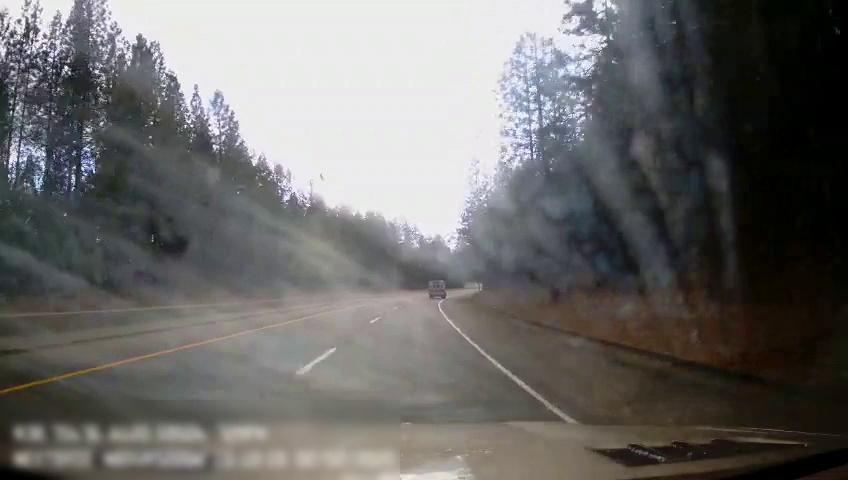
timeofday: Day
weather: Cloudy
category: Drivable Space
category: Drivable Space
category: Vehicles | Van
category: Lanes | Current Lane
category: Lanes | Alternate Lane
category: Lanes | Alternate Lane